【题型】填空题　【知识点】解析几何　【难度】medium
双曲线 \(\Gamma: x^2 - \dfrac{y^2}{6} = 1\) 的左右焦点分别为 \(F_1\)、\(F_2\)，过坐标原点的直线与 \(\Gamma\) 相交于 \(A\)、\(B\) 两点，若 \(|F_1B| = 2|F_1A|\)，则 \(\overrightarrow{F_2A} \cdot \overrightarrow{F_2B} = \underline{\quad\quad\quad}\)。
【解答】
\textbf{【答案】} \(\boldsymbol{4}\)

\vspace{1em}

\textbf{【分析】} 由双曲线的对称性可得四边形 \(AF_1BF_2\) 为平行四边形，根据双曲线的定义和 \(|F_1B| = 2|F_1A|\)，得 \(|F_1A| = |F_2B| = 2\)，\(|F_1B| = |F_2A| = 4\)，\(\triangle BF_1F_2\) 中，由余弦定理得 \(\cos \angle F_2BF_1 = -\dfrac{1}{2}\)，\(\overrightarrow{F_2A} \cdot \overrightarrow{F_2B} = |\overrightarrow{F_2A}| \cdot |\overrightarrow{F_2B}| \cos \angle AF_2B = |\overrightarrow{F_2A}| \cdot |\overrightarrow{F_2B}| \cos(\pi - \angle F_2BF_1)\)，代入求值即可。

\vspace{1em}

\textbf{【解析】} 双曲线 \(\Gamma: x^2 - \dfrac{y^2}{6} = 1\)，实半轴长为 \(1\)，虚半轴长为 \(\sqrt{6}\)，焦距 \(|F_1F_2| = 2\sqrt{7}\)，

由双曲线的对称性可得 \(|F_1B| = |F_2A|\)，\(|F_1A| = |F_2B|\)，有四边形 \(AF_1BF_2\) 为平行四边形，

令 \(|F_1A| = |F_2B| = m\)，则 \(|F_1B| = |F_2A| = 2m\)，由双曲线定义可知 \(|F_2A| - |F_1A| = 2\)，

故有 \(2m - m = 2\)，即 \(m = 2\)，即 \(|F_1A| = |F_2B| = m = 2\)，\(|F_1B| = |F_2A| = 4\)，

\(\triangle BF_1F_2\) 中，由余弦定理，
\[
|F_1F_2|^2 = |F_1B|^2 + |F_2B|^2 - 2|F_1B| \cdot |F_2B| \cos \angle F_2BF_1,
\]
即 \(28 = 16 + 4 - 16\cos \angle F_2BF_1\)，得 \(\cos \angle F_2BF_1 = -\dfrac{1}{2}\)，

\[
\overrightarrow{F_2A} \cdot \overrightarrow{F_2B} = |\overrightarrow{F_2A}| \cdot |\overrightarrow{F_2B}| \cos \angle AF_2B = |\overrightarrow{F_2A}| \cdot |\overrightarrow{F_2B}| \cos(\pi - \angle F_2BF_1) = 2 \times 4 \times \dfrac{1}{2} = 4.
\]

故答案为：\(\boldsymbol{4}\)。
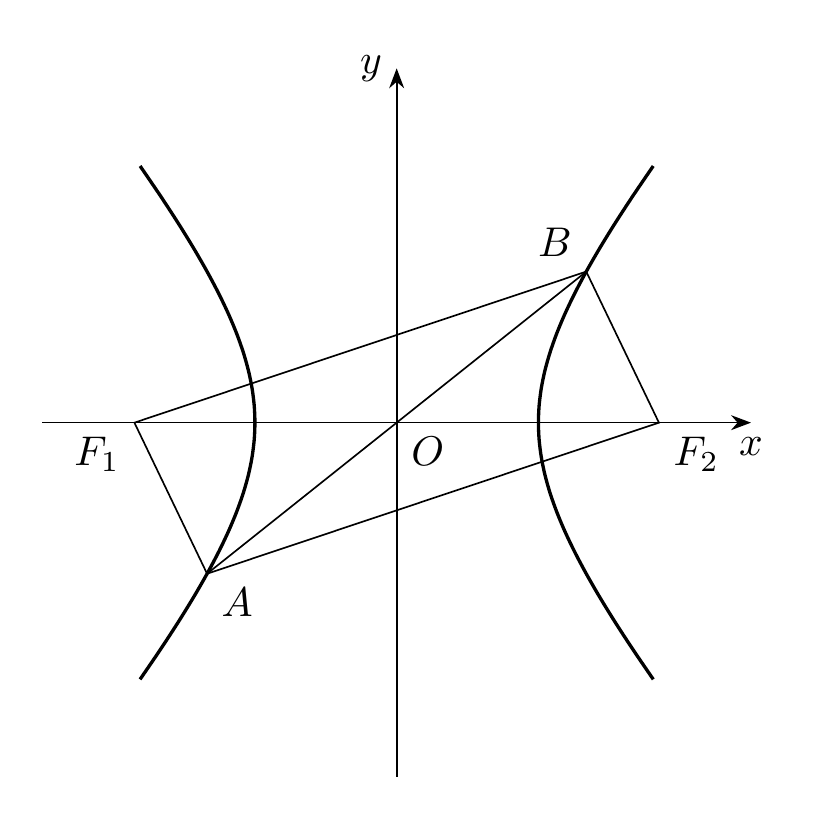